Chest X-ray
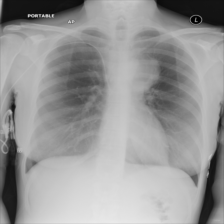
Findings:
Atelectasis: negative
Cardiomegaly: negative
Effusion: negative
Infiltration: negative
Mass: negative
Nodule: negative
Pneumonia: negative
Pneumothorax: negative
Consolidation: negative
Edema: negative
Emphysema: negative
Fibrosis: negative
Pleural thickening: negative
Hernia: negative